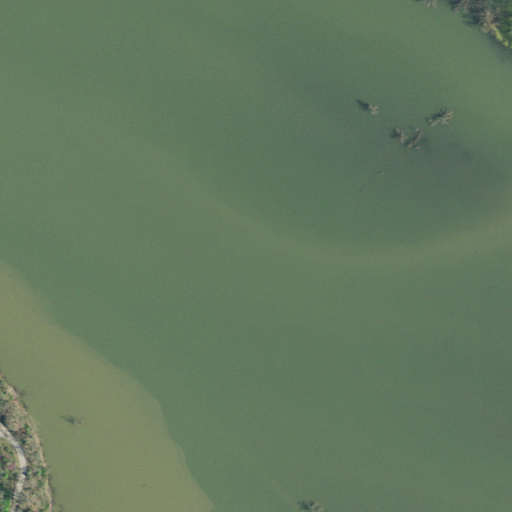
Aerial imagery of plain(s) in Tennessee named Rankin Bottoms containing open water, grassland, mixed forest, open development, and low intensity development